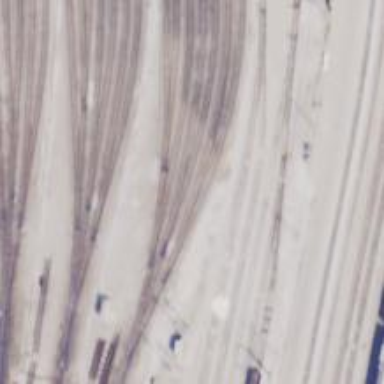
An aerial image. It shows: Railway yard.